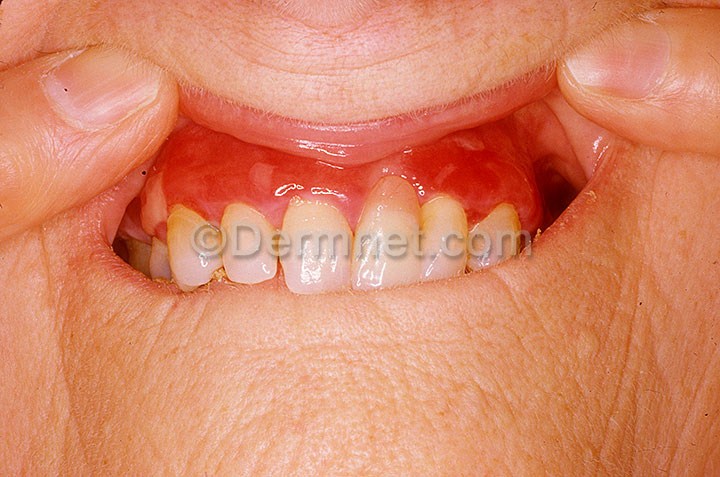
Disease: Bullous Disease Photos